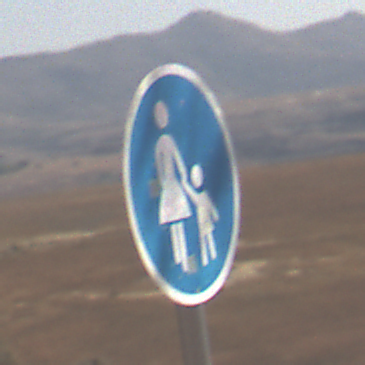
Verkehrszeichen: Gehweg
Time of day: Midday
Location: Outdoor (Nature)
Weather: PartlyCloudy
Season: NotSpecified
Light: Natural